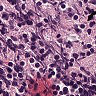
Metastatic tissue present: no